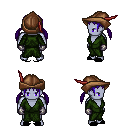
a pixel art fantasy rpg character, male body template, dark elf, purple skin, green robe, white pants, blue twin-tailed hairstyle, leather cap, metal gloves, black slippers, four views (front, back, left, right), 2x2 character sprite sheet, small pixel art, hard edges, no anti-aliasing